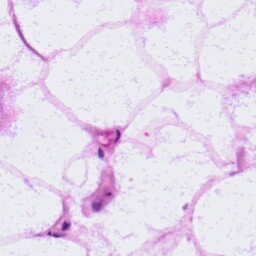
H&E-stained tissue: LymphNode